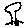
Label: tree